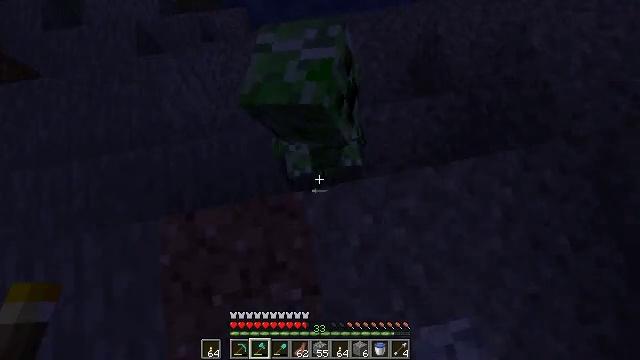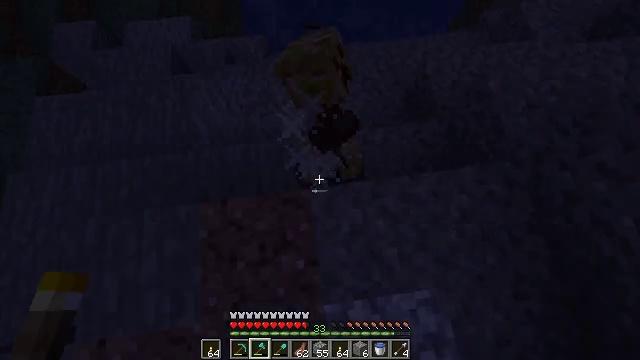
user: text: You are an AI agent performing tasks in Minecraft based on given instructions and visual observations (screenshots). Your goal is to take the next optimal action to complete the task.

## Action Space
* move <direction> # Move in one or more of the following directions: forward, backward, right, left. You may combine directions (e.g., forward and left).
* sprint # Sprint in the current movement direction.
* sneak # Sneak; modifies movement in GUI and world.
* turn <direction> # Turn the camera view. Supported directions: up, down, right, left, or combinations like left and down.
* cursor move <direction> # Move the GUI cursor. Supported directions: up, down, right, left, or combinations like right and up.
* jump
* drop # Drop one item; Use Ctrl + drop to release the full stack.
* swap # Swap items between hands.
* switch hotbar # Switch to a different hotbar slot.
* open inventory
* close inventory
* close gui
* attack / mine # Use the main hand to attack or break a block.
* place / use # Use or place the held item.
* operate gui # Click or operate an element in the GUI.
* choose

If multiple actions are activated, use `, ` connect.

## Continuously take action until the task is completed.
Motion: motion action
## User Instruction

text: Combat the creeper.
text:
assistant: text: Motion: move back, sprint, turn left and up, jump
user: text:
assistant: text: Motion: sprint, jump